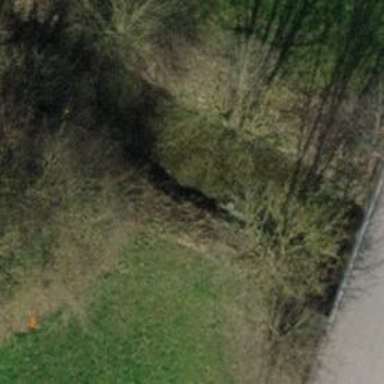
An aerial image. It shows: Pipeline marker.